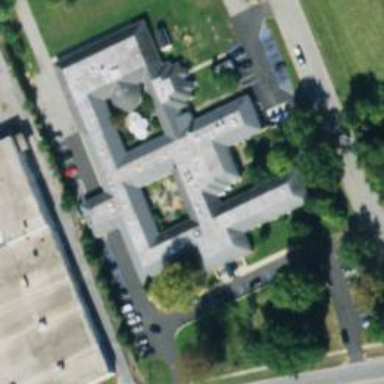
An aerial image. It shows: Nursing home.